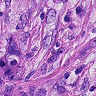
Metastatic tissue present: yes